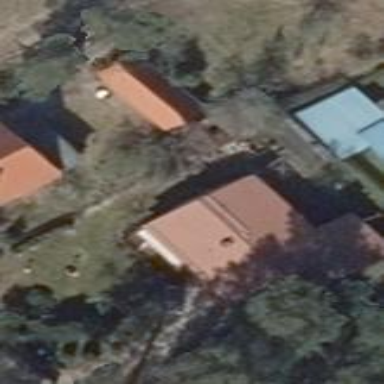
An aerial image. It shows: Detached building with gabled roof.